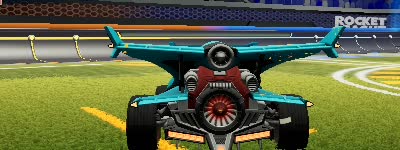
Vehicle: aftershock